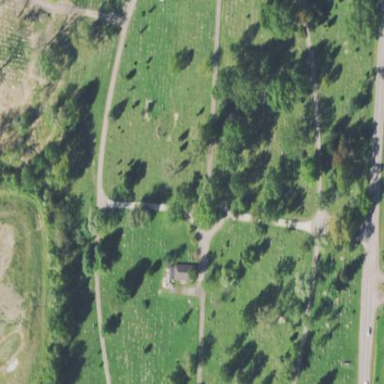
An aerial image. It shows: Grave yard.